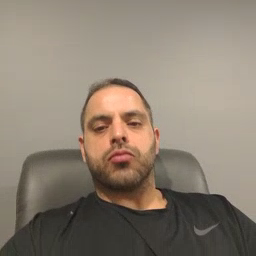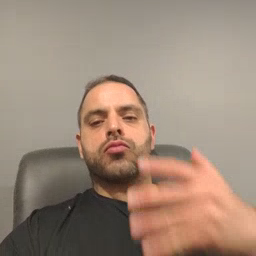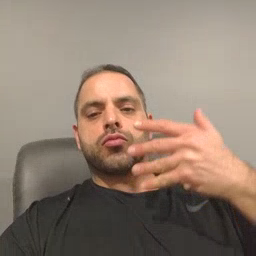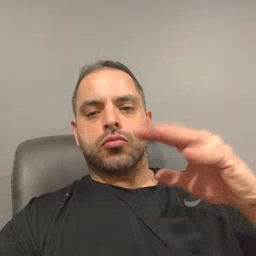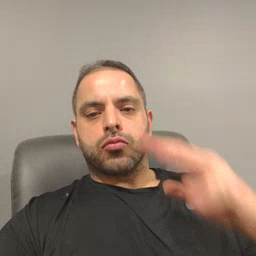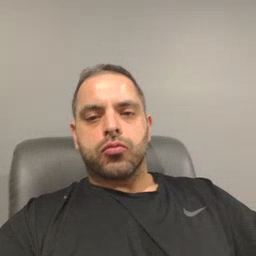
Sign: finish